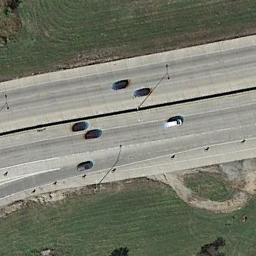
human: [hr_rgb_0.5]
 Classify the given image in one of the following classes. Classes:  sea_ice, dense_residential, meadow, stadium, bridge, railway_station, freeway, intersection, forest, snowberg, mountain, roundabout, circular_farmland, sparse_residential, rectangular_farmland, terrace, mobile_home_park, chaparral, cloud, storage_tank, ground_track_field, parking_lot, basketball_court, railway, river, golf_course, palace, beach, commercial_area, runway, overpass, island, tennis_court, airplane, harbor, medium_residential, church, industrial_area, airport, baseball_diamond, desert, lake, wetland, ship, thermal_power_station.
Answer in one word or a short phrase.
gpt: freeway